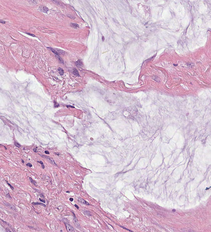
Tumor epithelial tissue: no
Tumor-associated stroma tissue: yes
Normal tissue: no